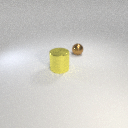
large yellow metal cylinder to the left of small brown metal sphere